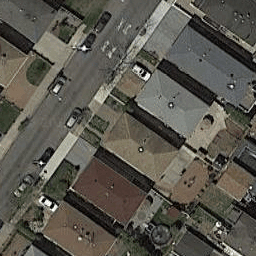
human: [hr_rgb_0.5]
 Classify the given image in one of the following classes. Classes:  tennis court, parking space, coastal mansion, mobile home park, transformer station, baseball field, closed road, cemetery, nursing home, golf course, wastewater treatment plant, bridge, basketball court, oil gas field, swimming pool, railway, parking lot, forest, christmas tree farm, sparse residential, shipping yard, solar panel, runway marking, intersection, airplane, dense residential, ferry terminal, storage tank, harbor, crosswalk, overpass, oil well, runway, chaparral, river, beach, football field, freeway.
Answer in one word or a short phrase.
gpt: dense residential